Interaction volume radius: 10 \u00c5
Interaction volume height: 15 \u00c5
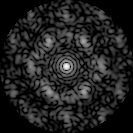
Disorder parameter: 0.648